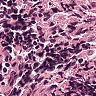
Metastatic tissue present: no